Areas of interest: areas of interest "Hotel"
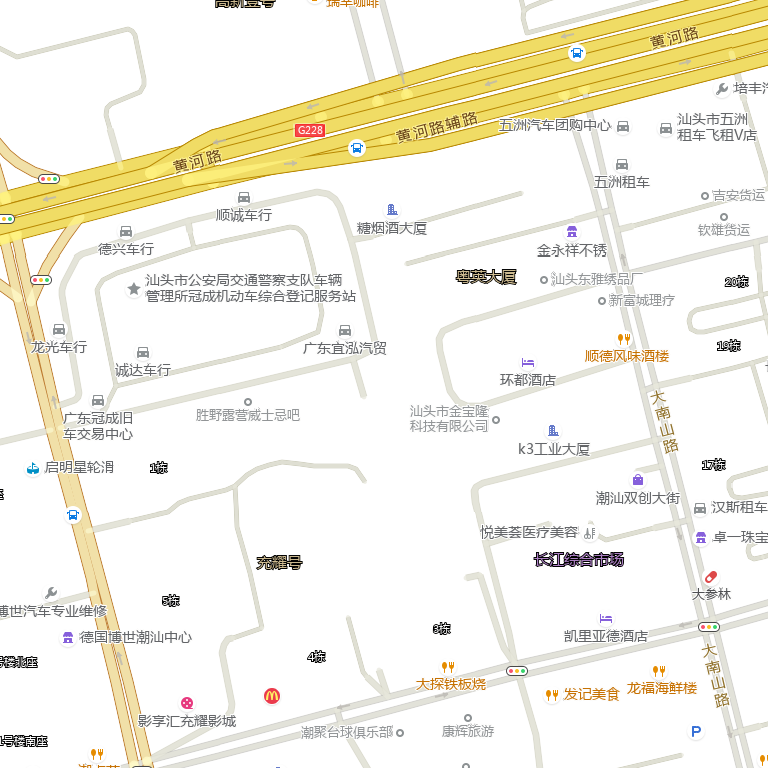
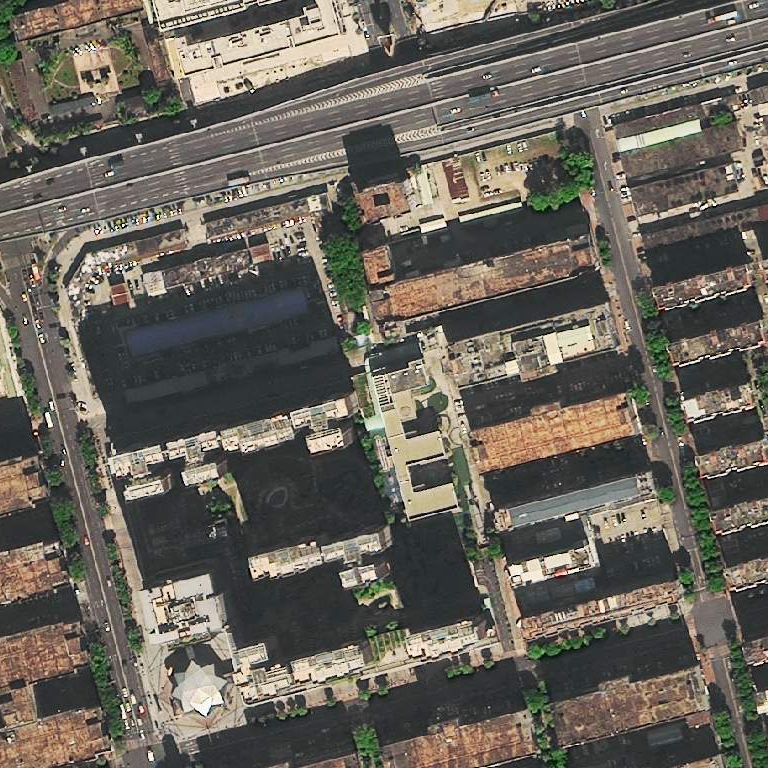